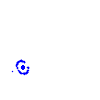
Particle: kaon